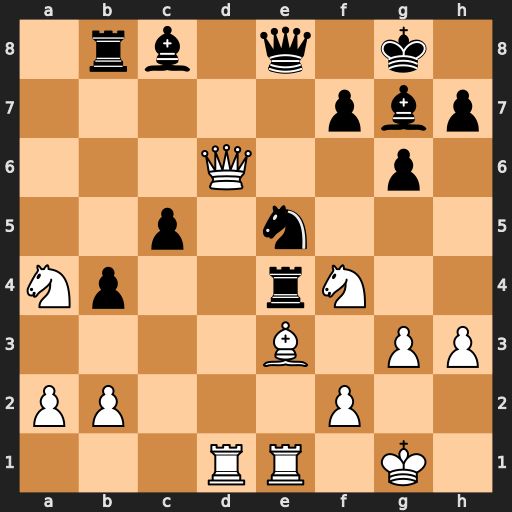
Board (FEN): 1rb1q1k1/5pbp/3Q2p1/2p1n3/Np2rN2/4B1PP/PP3P2/3RR1K1
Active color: w
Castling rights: -
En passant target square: -
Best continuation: Qxb8 Nf3+ Kh1